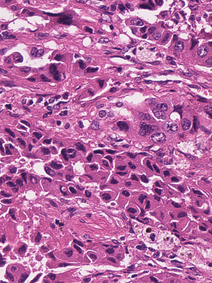
Tumor epithelial tissue: yes
Tumor-associated stroma tissue: yes
Normal tissue: no